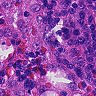
Metastatic tissue present: no